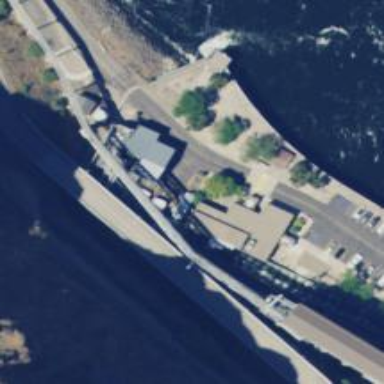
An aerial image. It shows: Fish pass along the waterway.